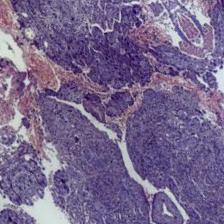
Diagnosis: OSCC